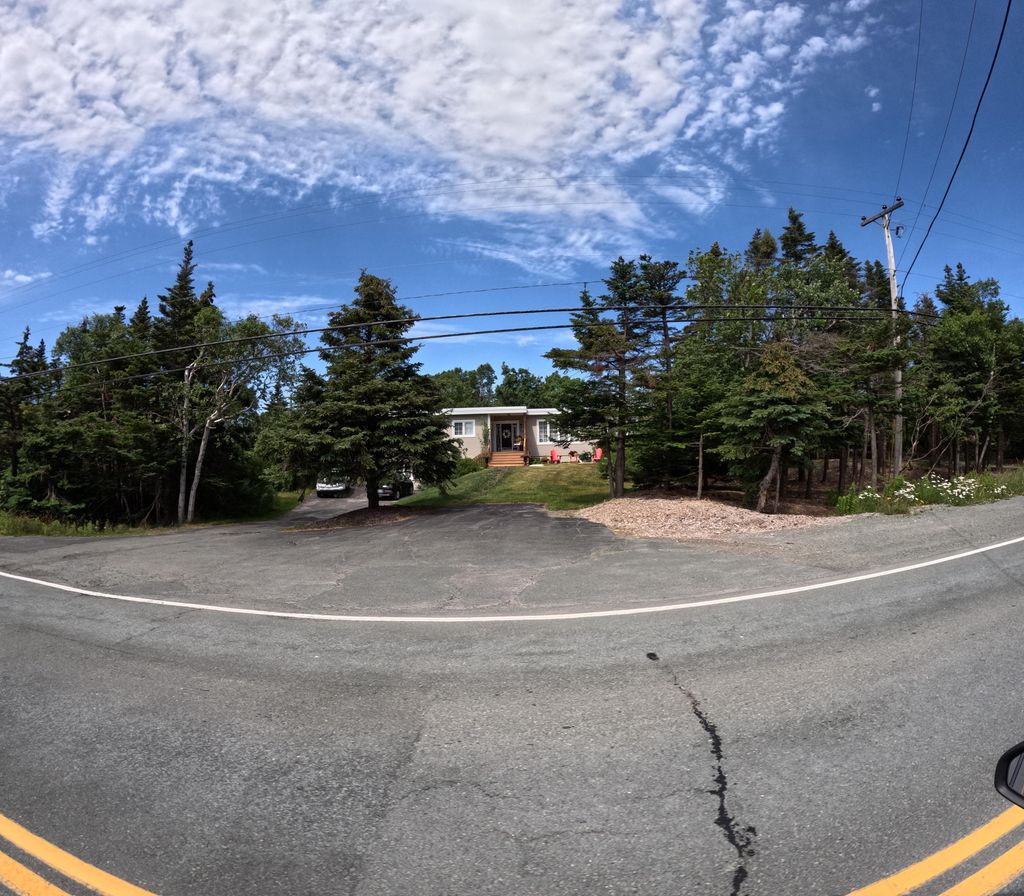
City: st_johns